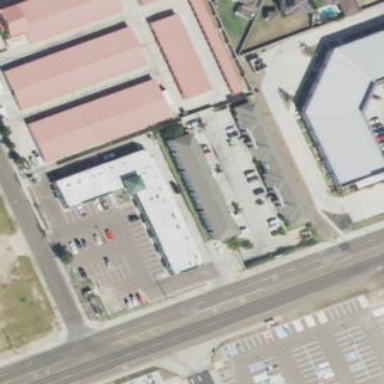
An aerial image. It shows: Retail building.